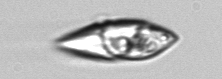
Label: Gyrodinium